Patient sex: M
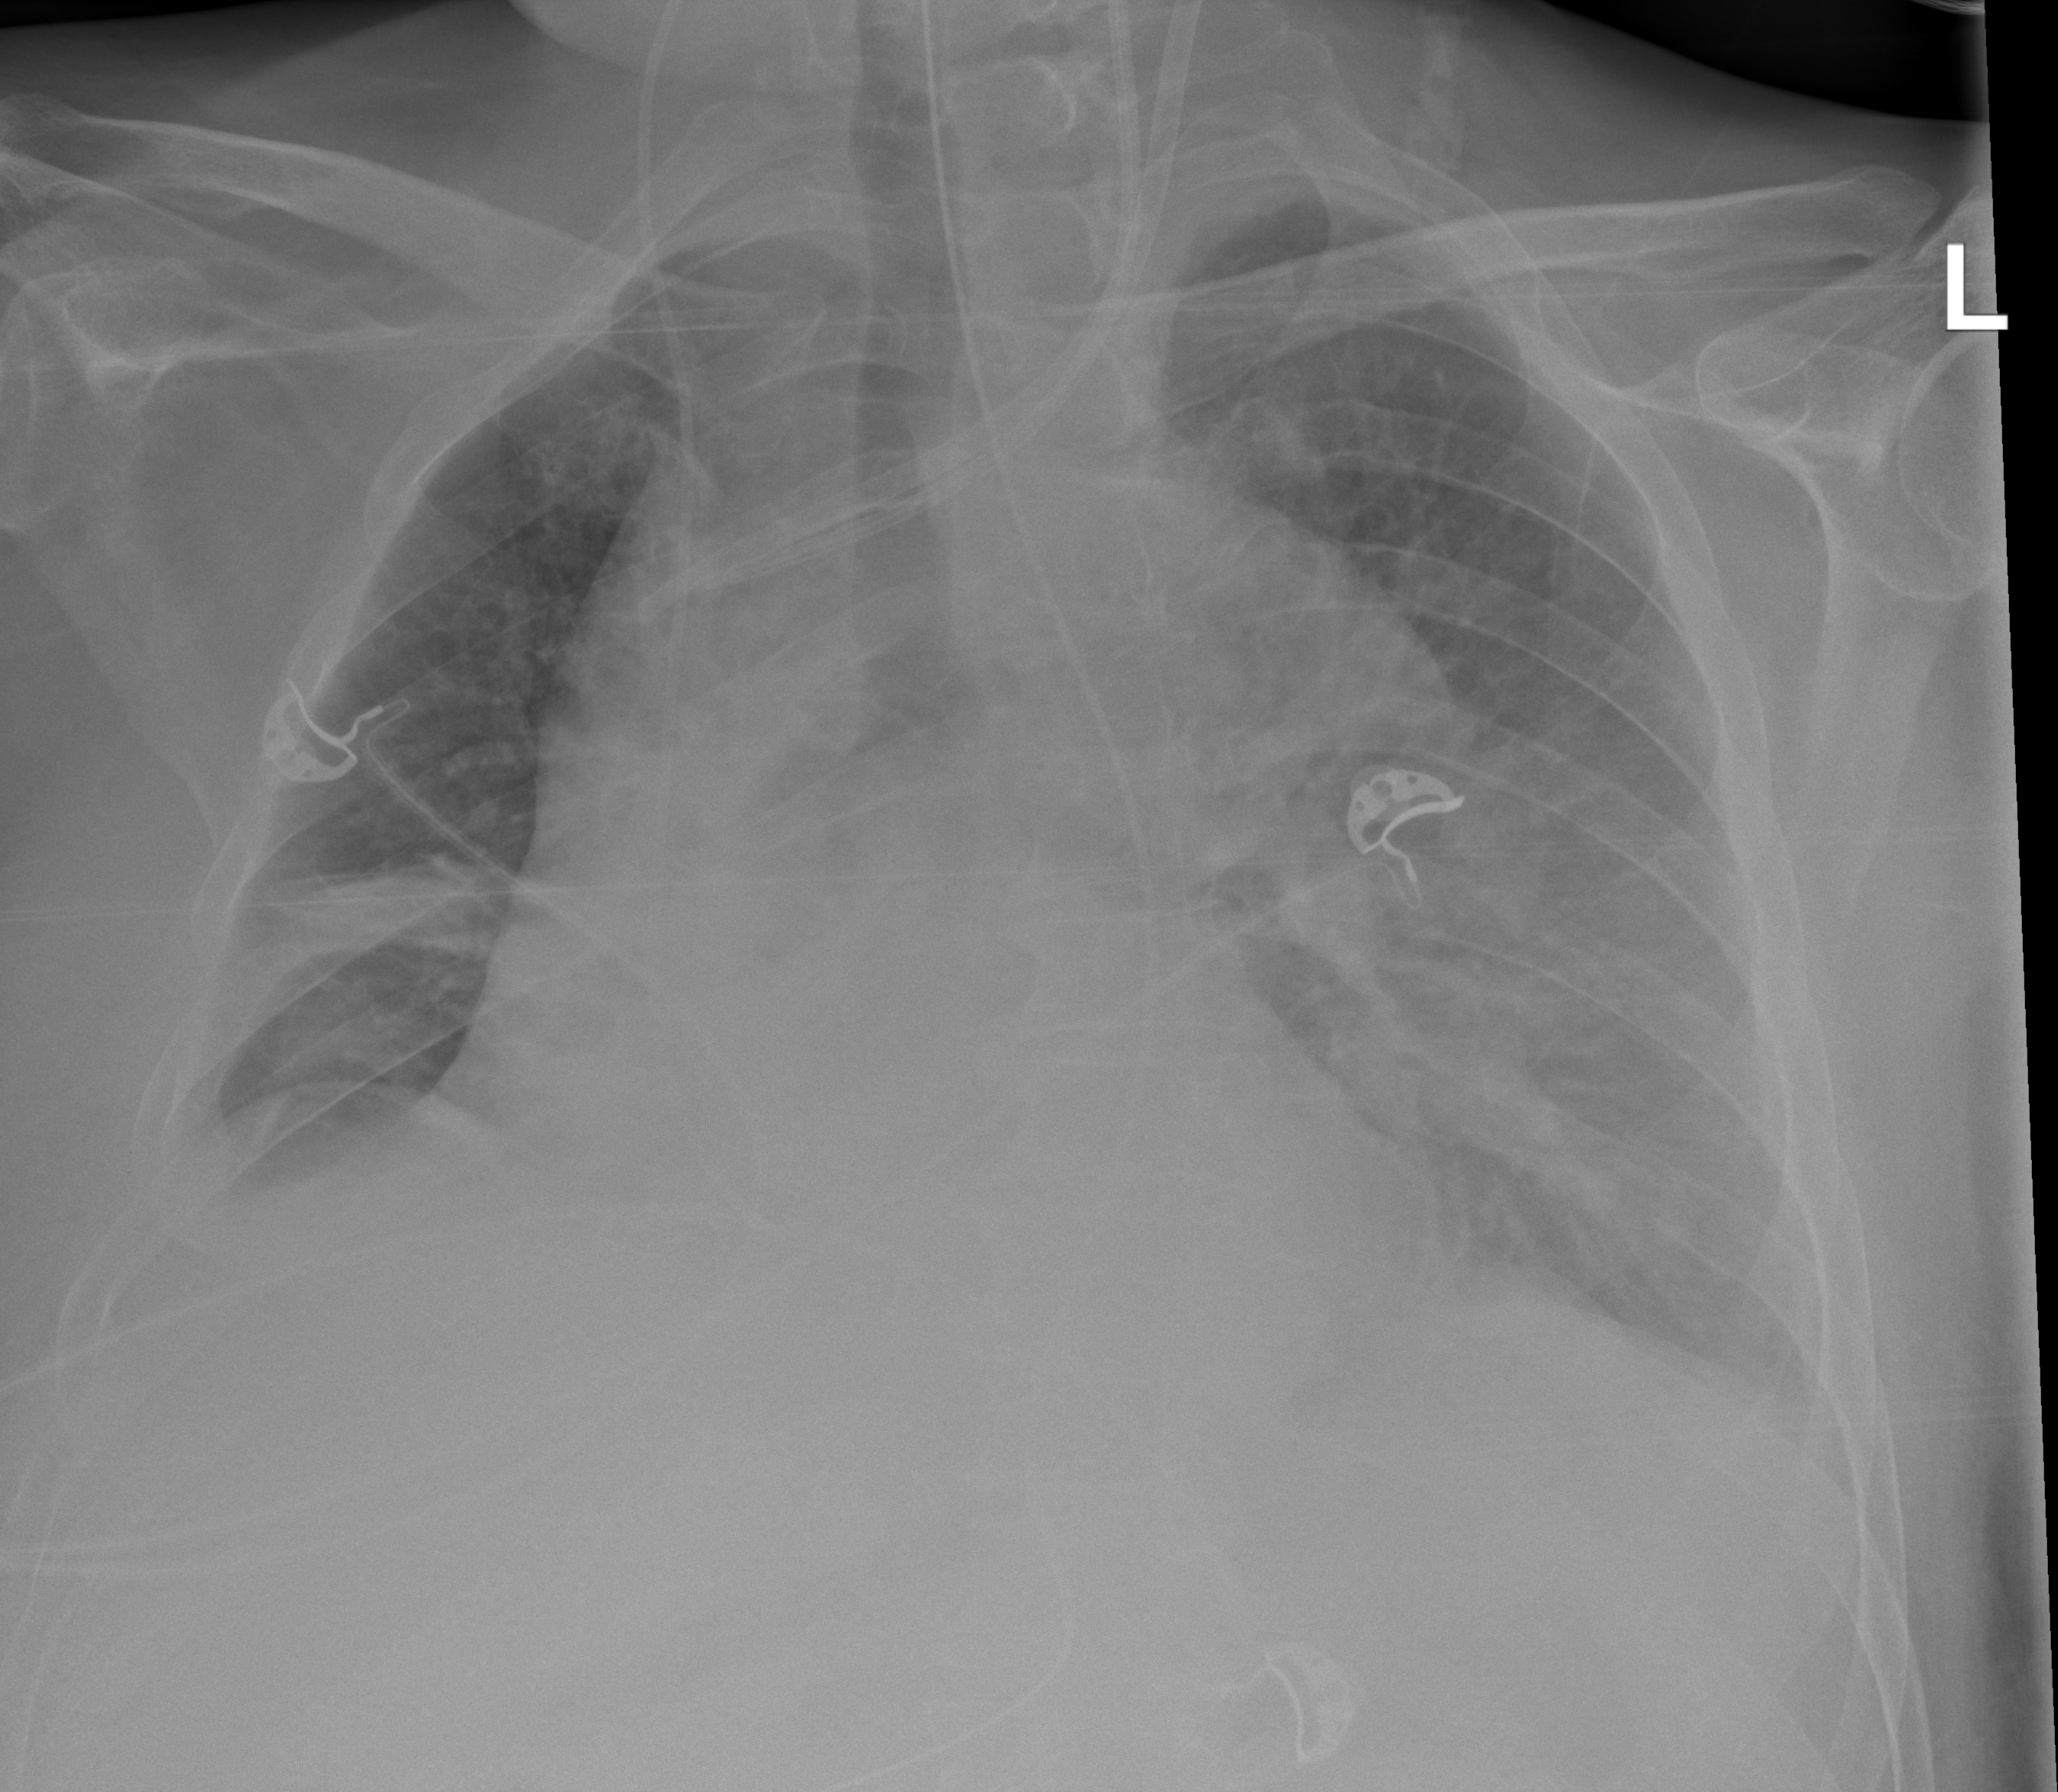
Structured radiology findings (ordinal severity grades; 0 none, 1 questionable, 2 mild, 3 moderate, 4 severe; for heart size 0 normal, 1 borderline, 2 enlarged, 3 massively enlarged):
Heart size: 2
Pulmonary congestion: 2
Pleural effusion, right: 2
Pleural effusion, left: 2
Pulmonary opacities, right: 2
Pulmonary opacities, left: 2
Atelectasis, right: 2
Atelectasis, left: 2